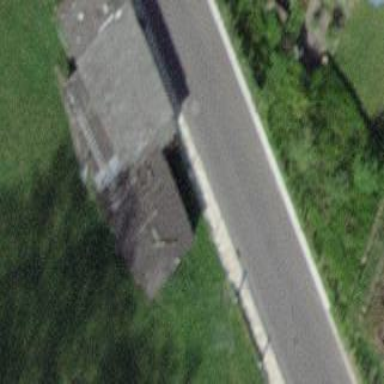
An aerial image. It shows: Shed building.